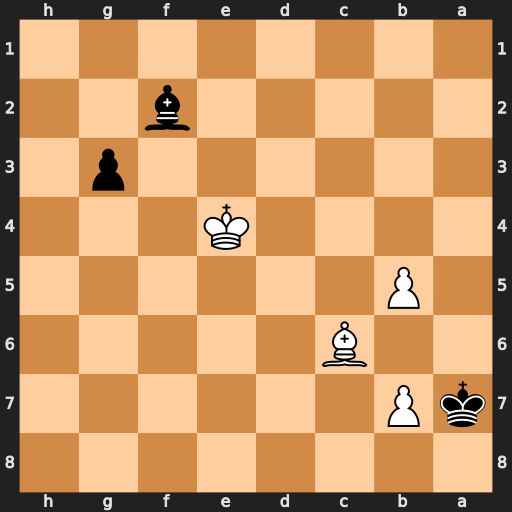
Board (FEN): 8/kP6/2B5/1P6/4K3/6p1/5b2/8
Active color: b
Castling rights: -
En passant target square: -
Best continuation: g2 Kf3 g1=Q